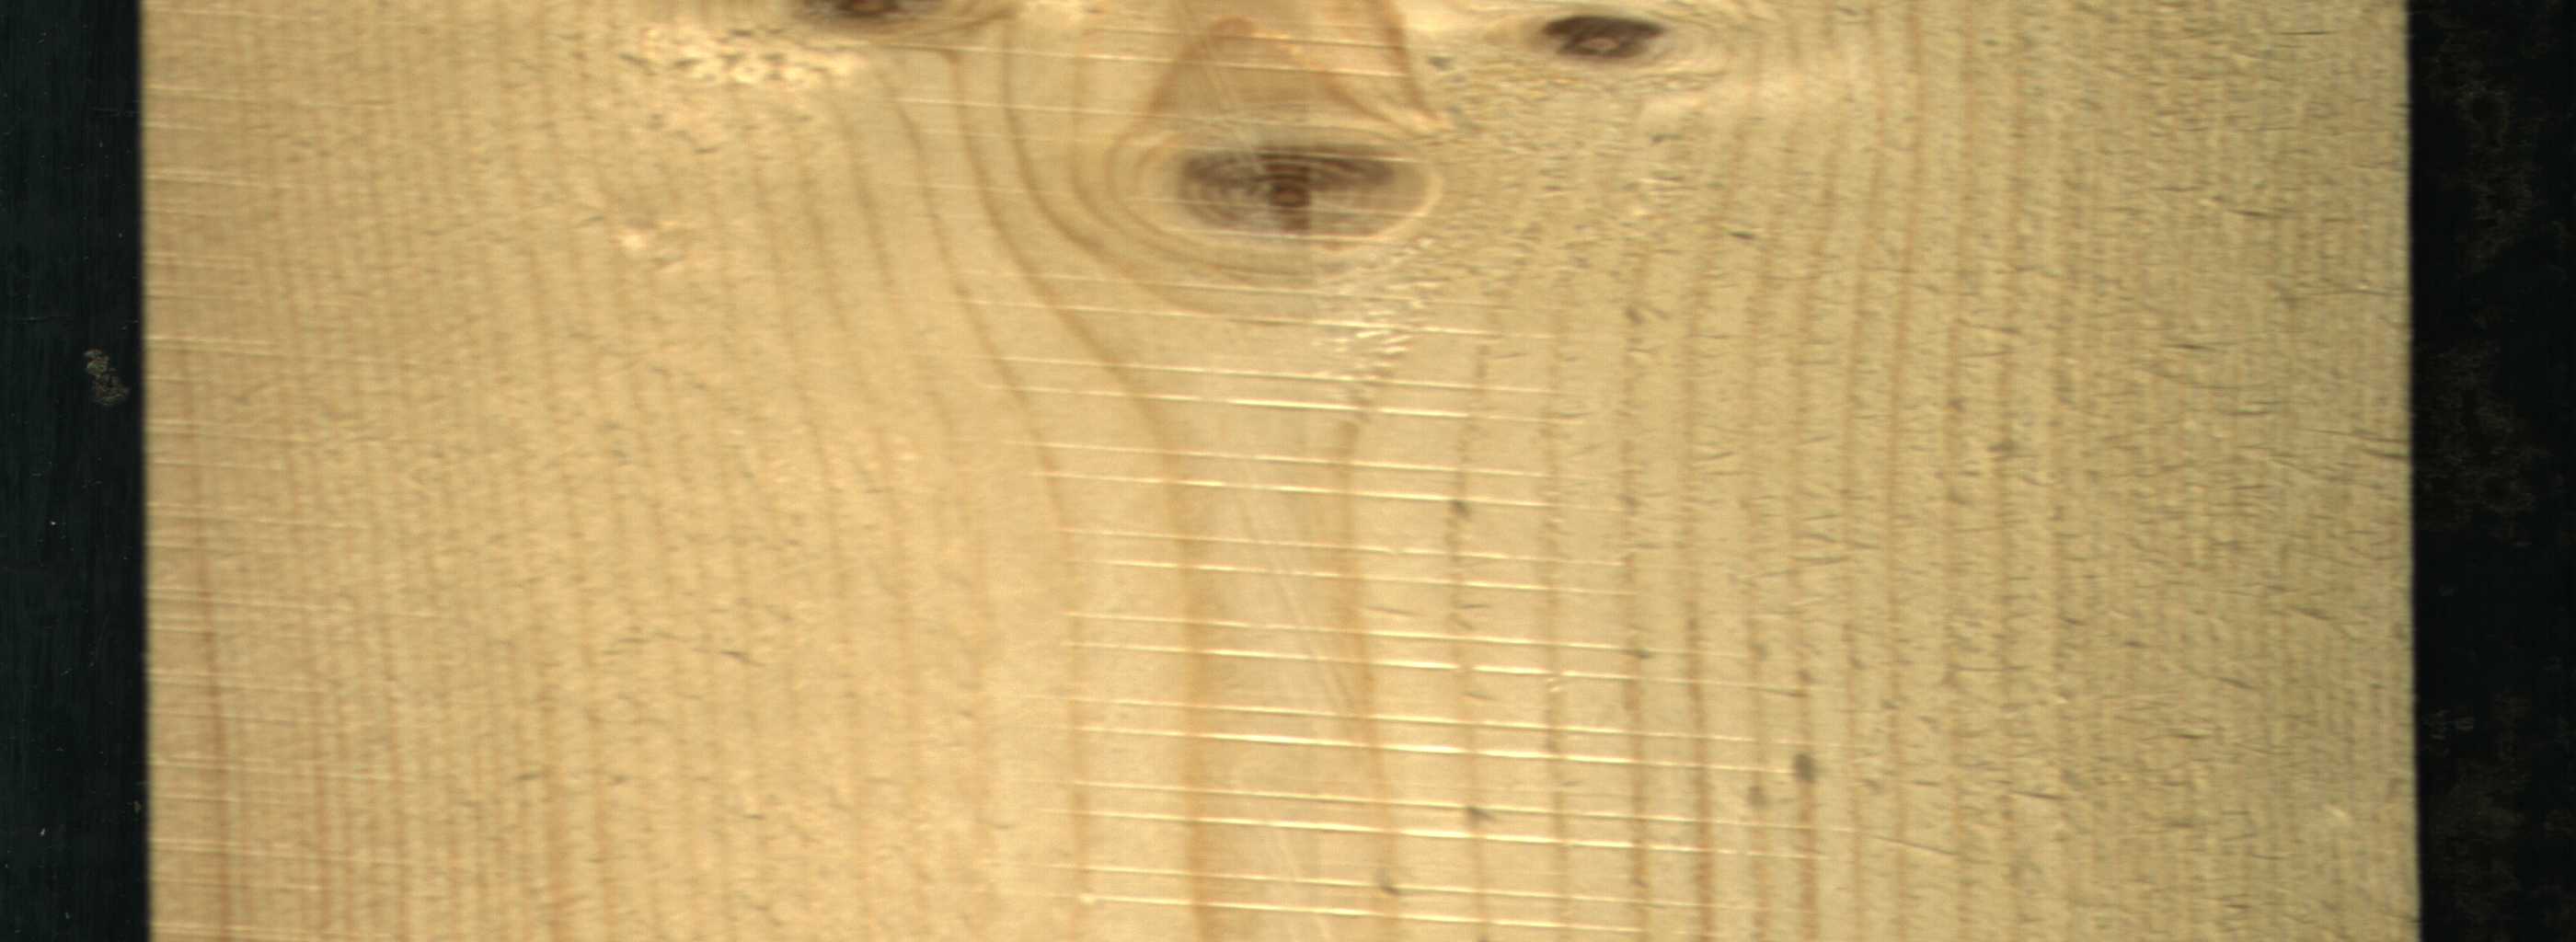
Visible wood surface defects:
Live_Knot
Live_Knot
Live_Knot